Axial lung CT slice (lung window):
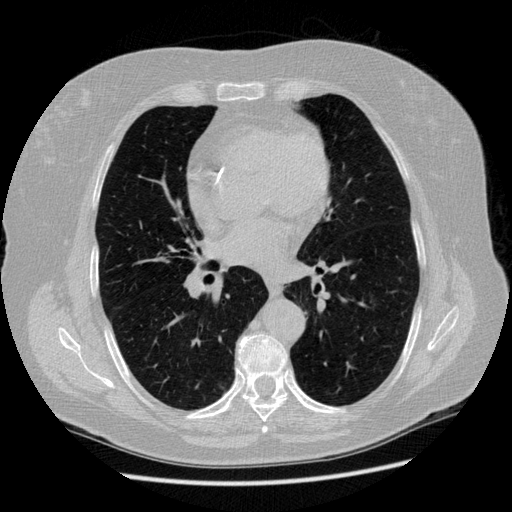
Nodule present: no